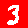
Digit: 3